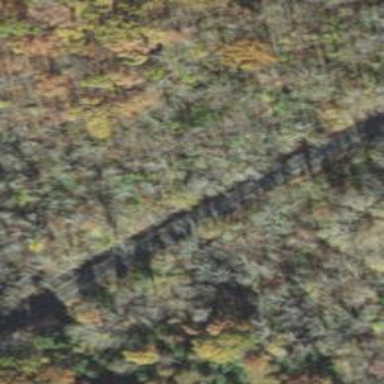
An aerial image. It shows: Railway track.